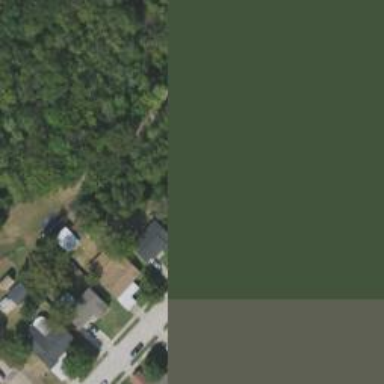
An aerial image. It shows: Grassy plot in zoning area.